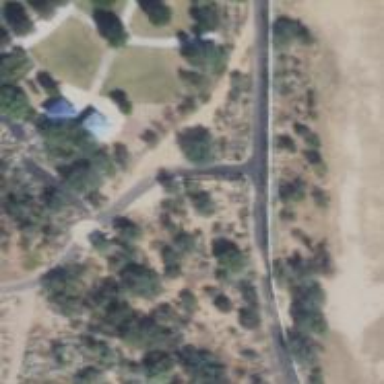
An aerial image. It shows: Path.